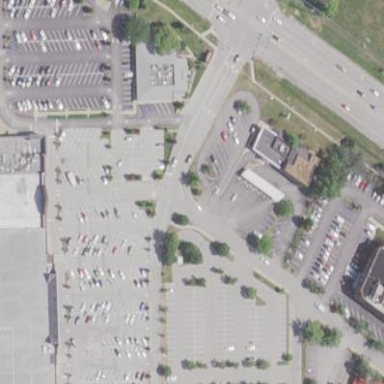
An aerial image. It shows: Retail area.